RGB frame:
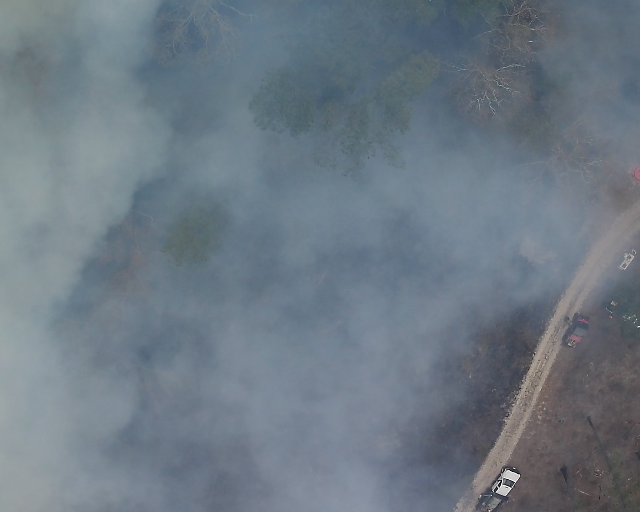
Thermal frame:
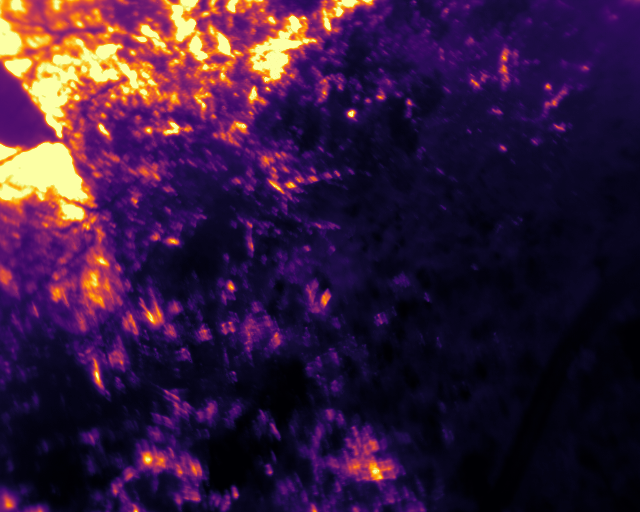
Captured: 2026-02-26 03:09:40
Pixels at or above 80 °C: 58578 (fraction of frame: 0.1788)